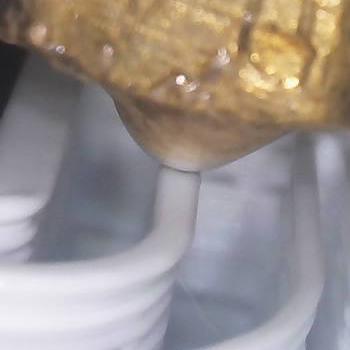
Flow rate: 168%